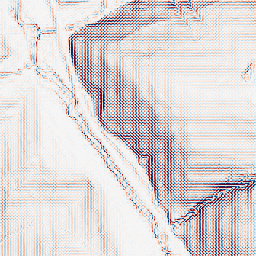
Category: wavelet
Decomposition family: wavelet_biorthogonal
Decomposition parameters: wavelet: bior1.3
level: 2
Upsampling method: regularized
Upsampling parameters: scale: 2
lambda_reg: 0.01
Upsampling scale: 2